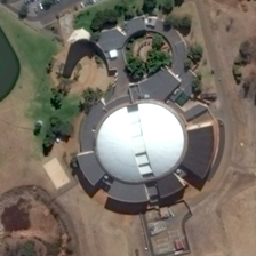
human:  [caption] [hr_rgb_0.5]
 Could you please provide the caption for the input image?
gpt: The white oval stadium is surrounded by long gray buildings and several trees.

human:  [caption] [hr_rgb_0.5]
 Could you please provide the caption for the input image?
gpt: The circular white conference center is surrounded by gray buildings and red bare ground.

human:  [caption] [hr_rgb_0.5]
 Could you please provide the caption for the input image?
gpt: The white, oval stadium is surrounded by gray, long buildings and several trees.

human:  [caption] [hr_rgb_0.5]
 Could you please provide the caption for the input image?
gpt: The circular white conference center is surrounded by gray buildings and red bare floors.

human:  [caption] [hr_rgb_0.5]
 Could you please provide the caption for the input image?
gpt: A round, white conference center is surrounded by gray buildings and red bare ground.